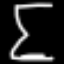
Label: hourglass